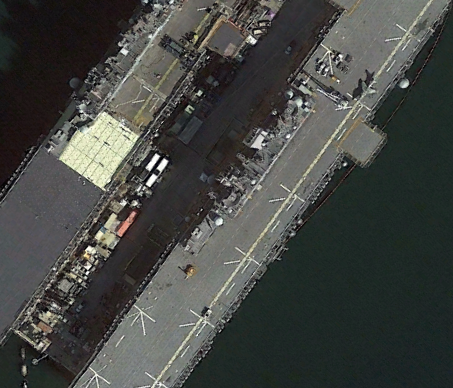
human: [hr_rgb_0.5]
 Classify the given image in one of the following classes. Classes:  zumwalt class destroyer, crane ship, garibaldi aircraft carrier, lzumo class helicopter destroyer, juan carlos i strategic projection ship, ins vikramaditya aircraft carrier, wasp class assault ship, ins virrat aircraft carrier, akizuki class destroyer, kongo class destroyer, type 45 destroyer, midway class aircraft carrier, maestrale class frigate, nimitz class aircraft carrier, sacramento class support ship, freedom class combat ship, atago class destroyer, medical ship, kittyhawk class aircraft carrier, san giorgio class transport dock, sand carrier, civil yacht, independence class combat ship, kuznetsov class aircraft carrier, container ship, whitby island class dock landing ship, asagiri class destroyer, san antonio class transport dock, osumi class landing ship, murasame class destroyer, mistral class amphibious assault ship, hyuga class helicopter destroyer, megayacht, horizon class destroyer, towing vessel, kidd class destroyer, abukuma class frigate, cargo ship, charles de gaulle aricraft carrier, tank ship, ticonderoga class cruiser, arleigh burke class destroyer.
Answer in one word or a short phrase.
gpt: Wasp class assault ship